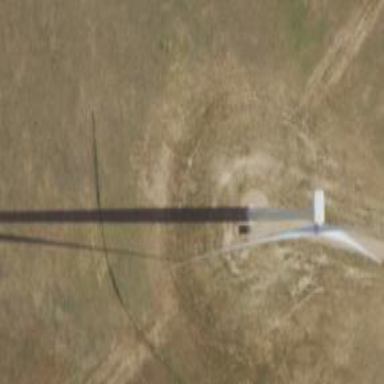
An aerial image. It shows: Wind generator with horizontal axis. The generator is wind turbine.